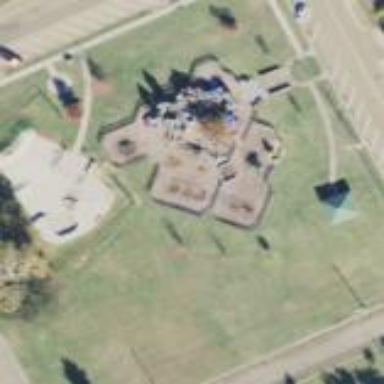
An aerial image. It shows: Park.